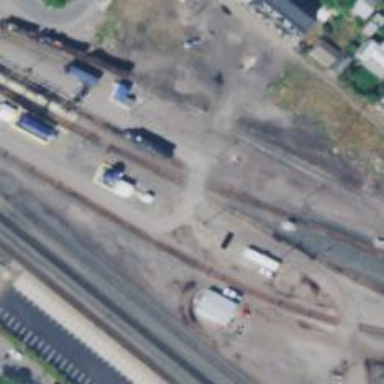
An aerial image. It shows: Railway level crossing.